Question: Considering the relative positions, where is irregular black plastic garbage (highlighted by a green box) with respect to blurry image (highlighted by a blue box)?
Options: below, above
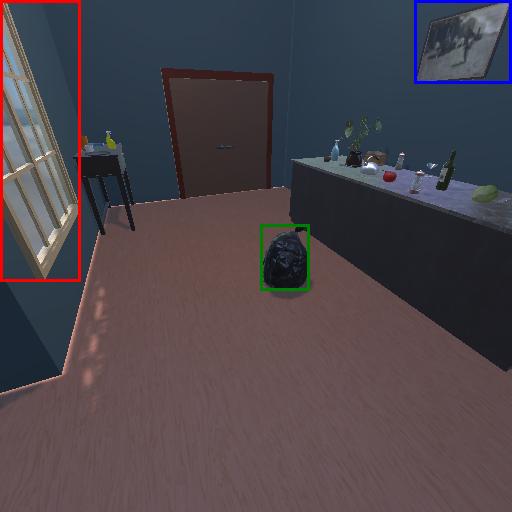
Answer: below